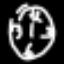
Label: clock